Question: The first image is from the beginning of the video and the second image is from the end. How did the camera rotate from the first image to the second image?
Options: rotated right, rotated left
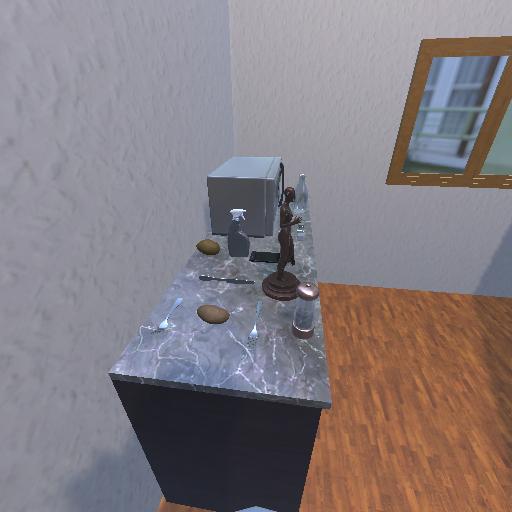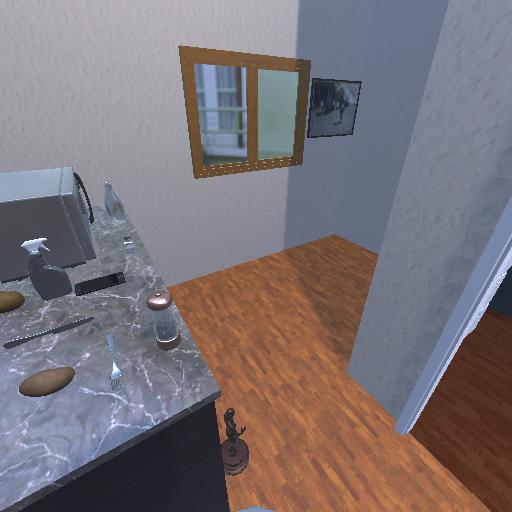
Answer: rotated right